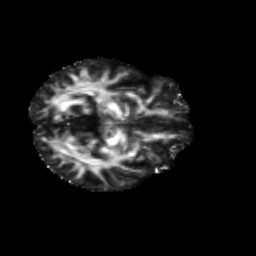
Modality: FA
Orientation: axial
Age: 50
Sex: female
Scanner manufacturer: siemens
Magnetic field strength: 3 T
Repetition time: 4.71 s
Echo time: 0.0906 s